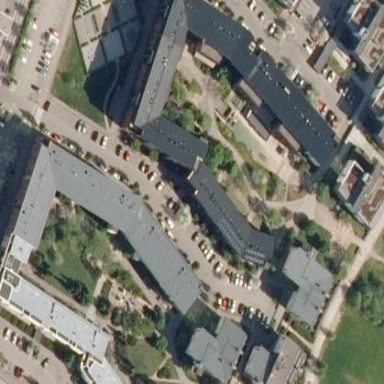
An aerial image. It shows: Part of building.